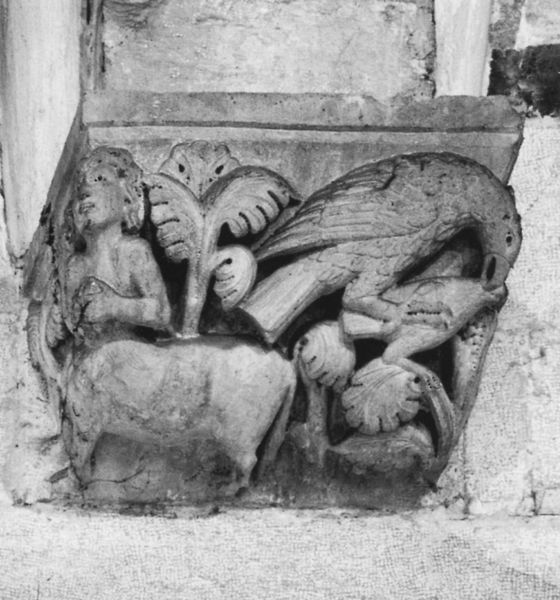
Titel: Gewölbekonsolen, Bapisterium, Pisa
Standort: Pisa, Baptisterium (EU - I - Toskana)
Schlagwörter: adler, baum, blätter, vogel, ausschnitt, frau, marmor, mund, nase, pfeiler, stirn, säule, gebäude, muster, architektur, federn, mensch, stein, taube, kirche, figur, blatt, pflanze, skulptur, relief, kuh, essen, palme, foto, fotografie, hacken, schwarzweiß, kapitell, ecken, grab, fressen, kentaur, mischwesen, zentaur, konsole, vegetabil, stier, feigenblatt, romanisch, picken, abschluss, dreiseitig, aufleger, borung